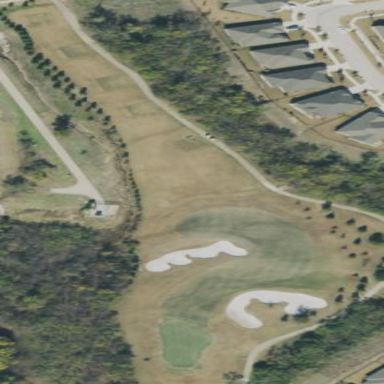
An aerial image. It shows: Golf rough area.